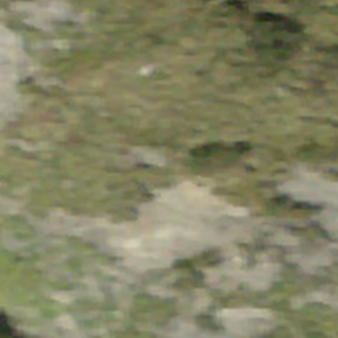
Label: other